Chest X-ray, PA view. Patient: 9 years old, sex M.
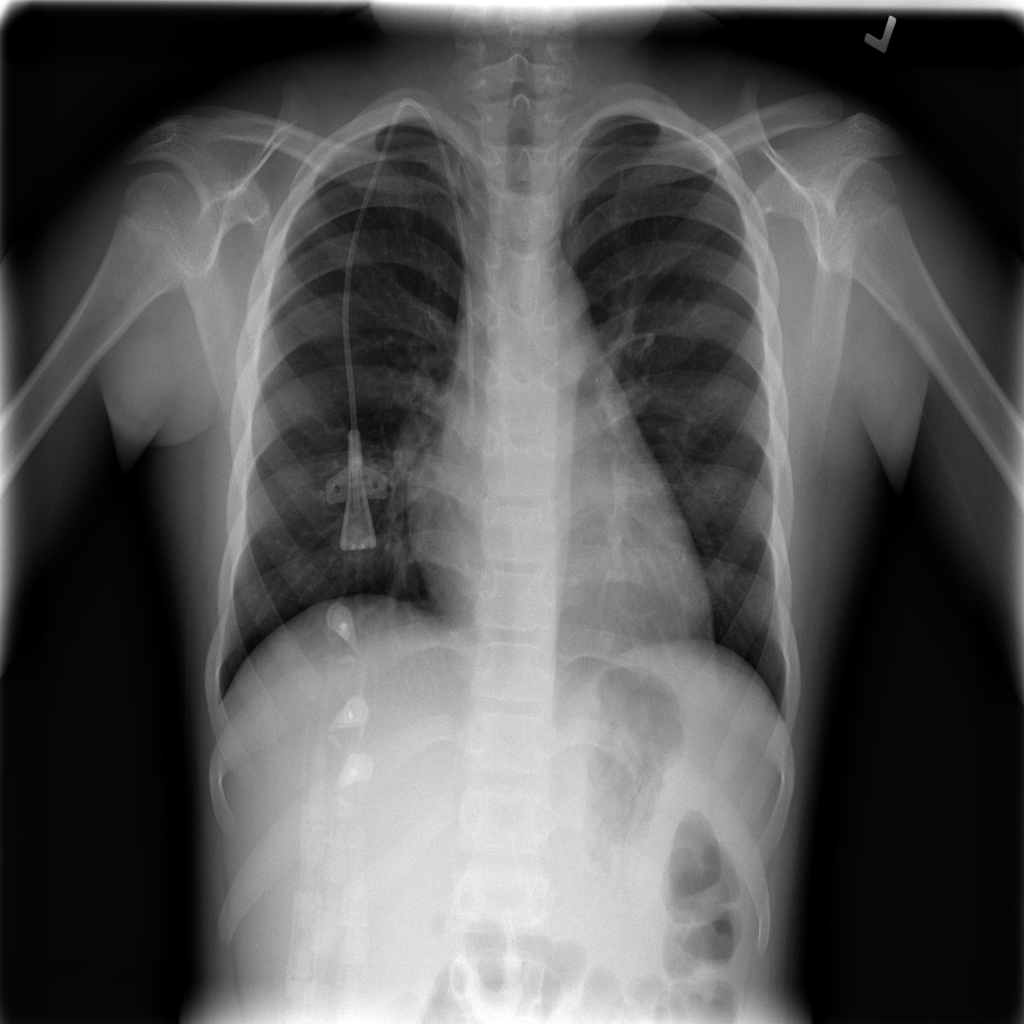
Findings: No Finding